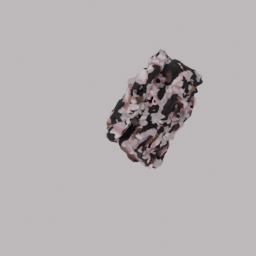
Label: nature